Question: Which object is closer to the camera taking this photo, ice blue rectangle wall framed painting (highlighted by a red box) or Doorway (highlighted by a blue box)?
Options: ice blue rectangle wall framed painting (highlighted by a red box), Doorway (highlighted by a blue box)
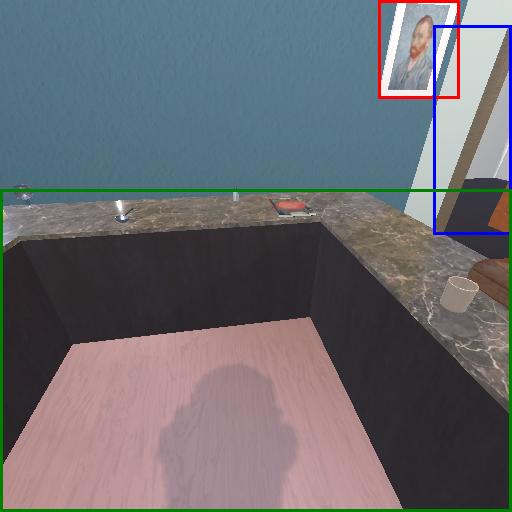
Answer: ice blue rectangle wall framed painting (highlighted by a red box)